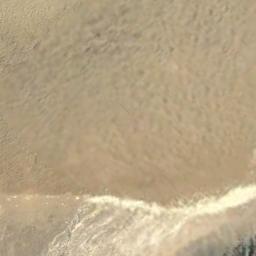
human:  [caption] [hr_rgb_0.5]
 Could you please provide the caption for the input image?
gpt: The white desert is next to the bare land .

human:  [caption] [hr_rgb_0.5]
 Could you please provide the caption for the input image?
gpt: This is a sand dune with a yellow wavy texture with a white bare top .

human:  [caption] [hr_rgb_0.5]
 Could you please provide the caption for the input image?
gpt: The desert has yellow sand, Some small dunes and white rocks .

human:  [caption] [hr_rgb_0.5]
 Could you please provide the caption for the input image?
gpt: There is a winding path in this desert, And the color of the desert is orange-red .

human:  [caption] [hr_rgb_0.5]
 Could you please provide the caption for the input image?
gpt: A desert covered by sand and white bare land .